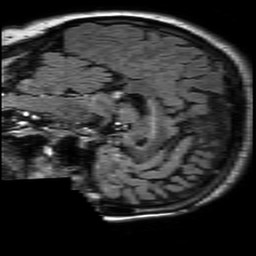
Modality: FLAIR
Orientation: sagittal
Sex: female
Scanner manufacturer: philips
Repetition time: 11 s
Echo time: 0.125 s